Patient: sex F, age 22
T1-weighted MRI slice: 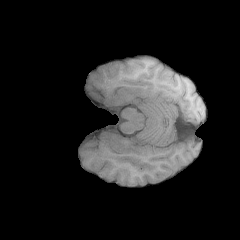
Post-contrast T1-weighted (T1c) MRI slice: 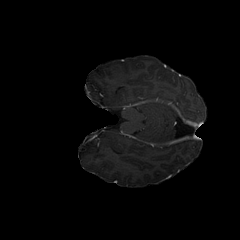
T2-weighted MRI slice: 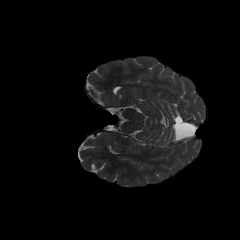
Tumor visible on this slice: no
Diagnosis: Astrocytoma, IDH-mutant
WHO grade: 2